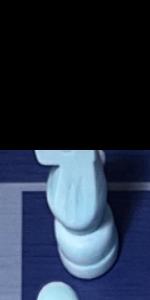
Label: Knight_White